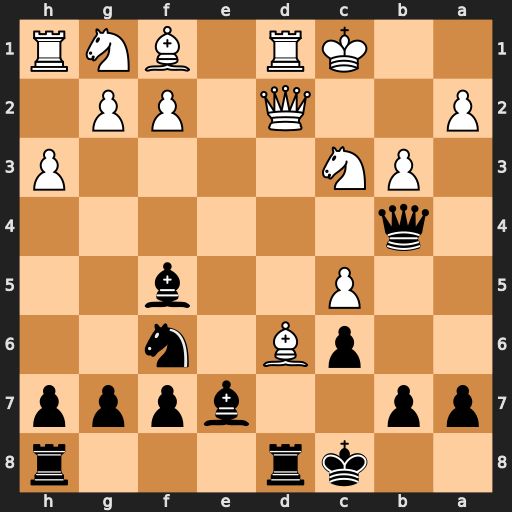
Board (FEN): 2kr3r/pp2bppp/2pB1n2/2P2b2/1q6/1PN4P/P2Q1PP1/2KR1BNR
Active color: b
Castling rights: -
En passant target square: -
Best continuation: Bxd6 cxd6 Rxd6